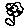
Label: flower